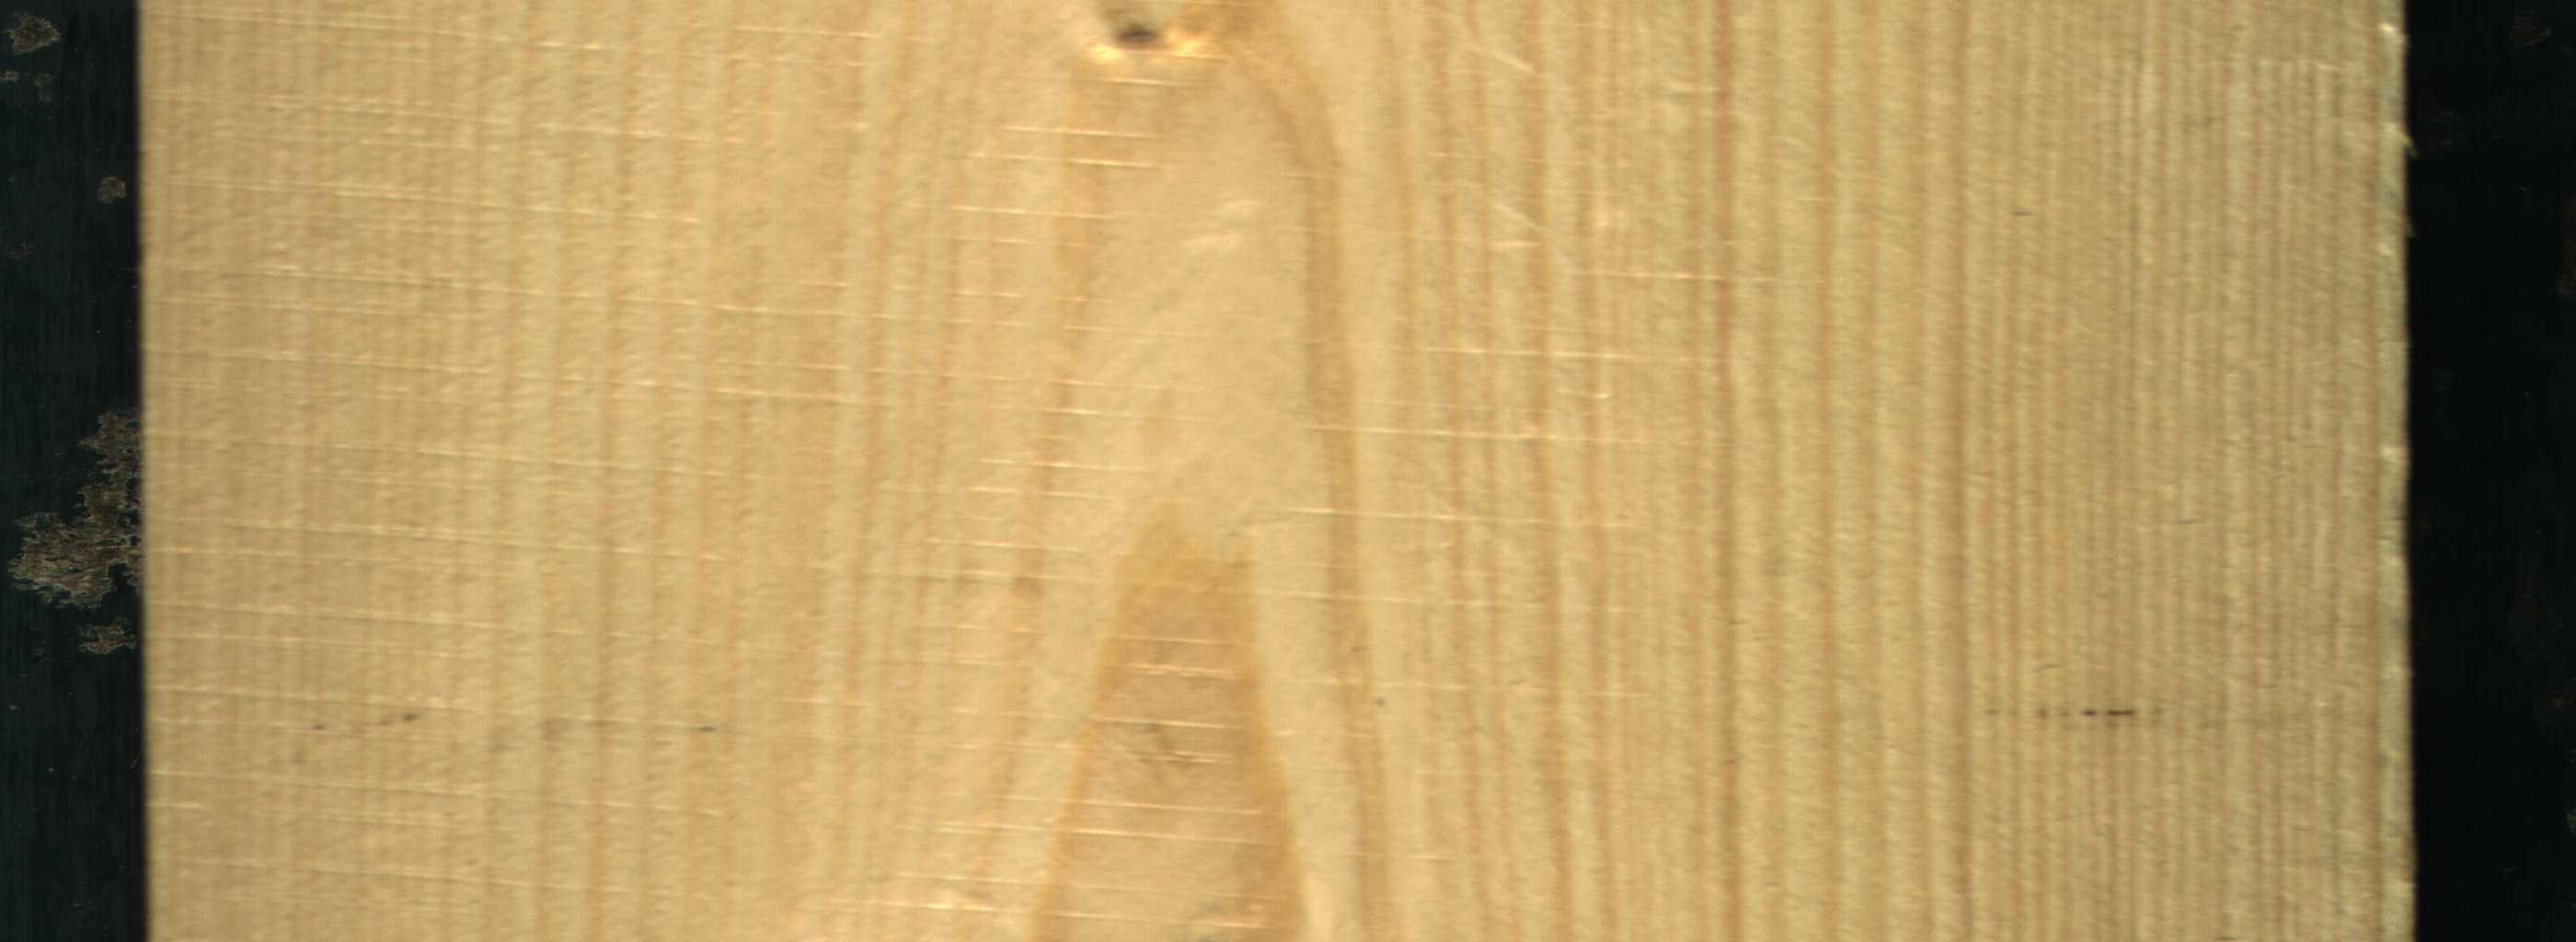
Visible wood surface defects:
Live_Knot